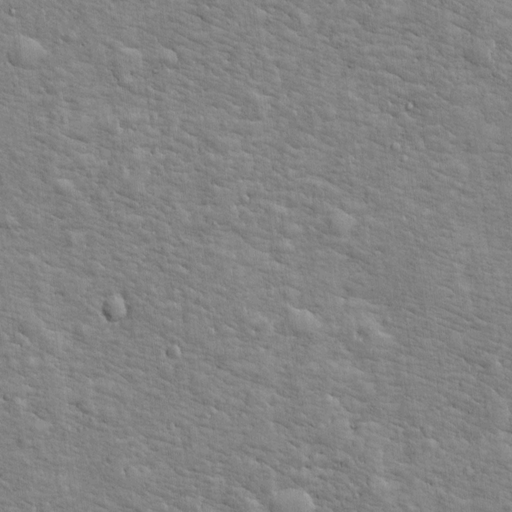
Classes present: Background